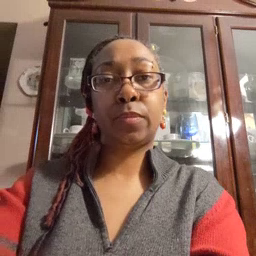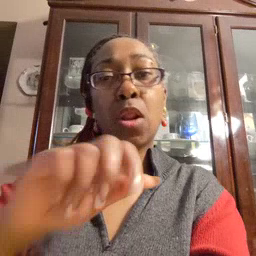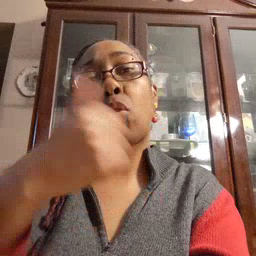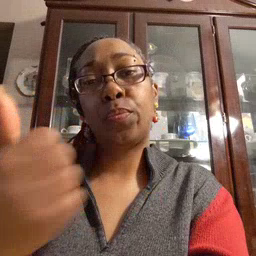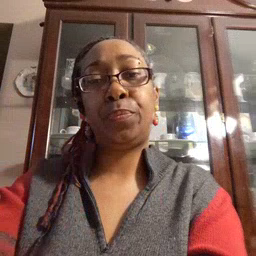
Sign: another